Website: home-depot
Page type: address-validator
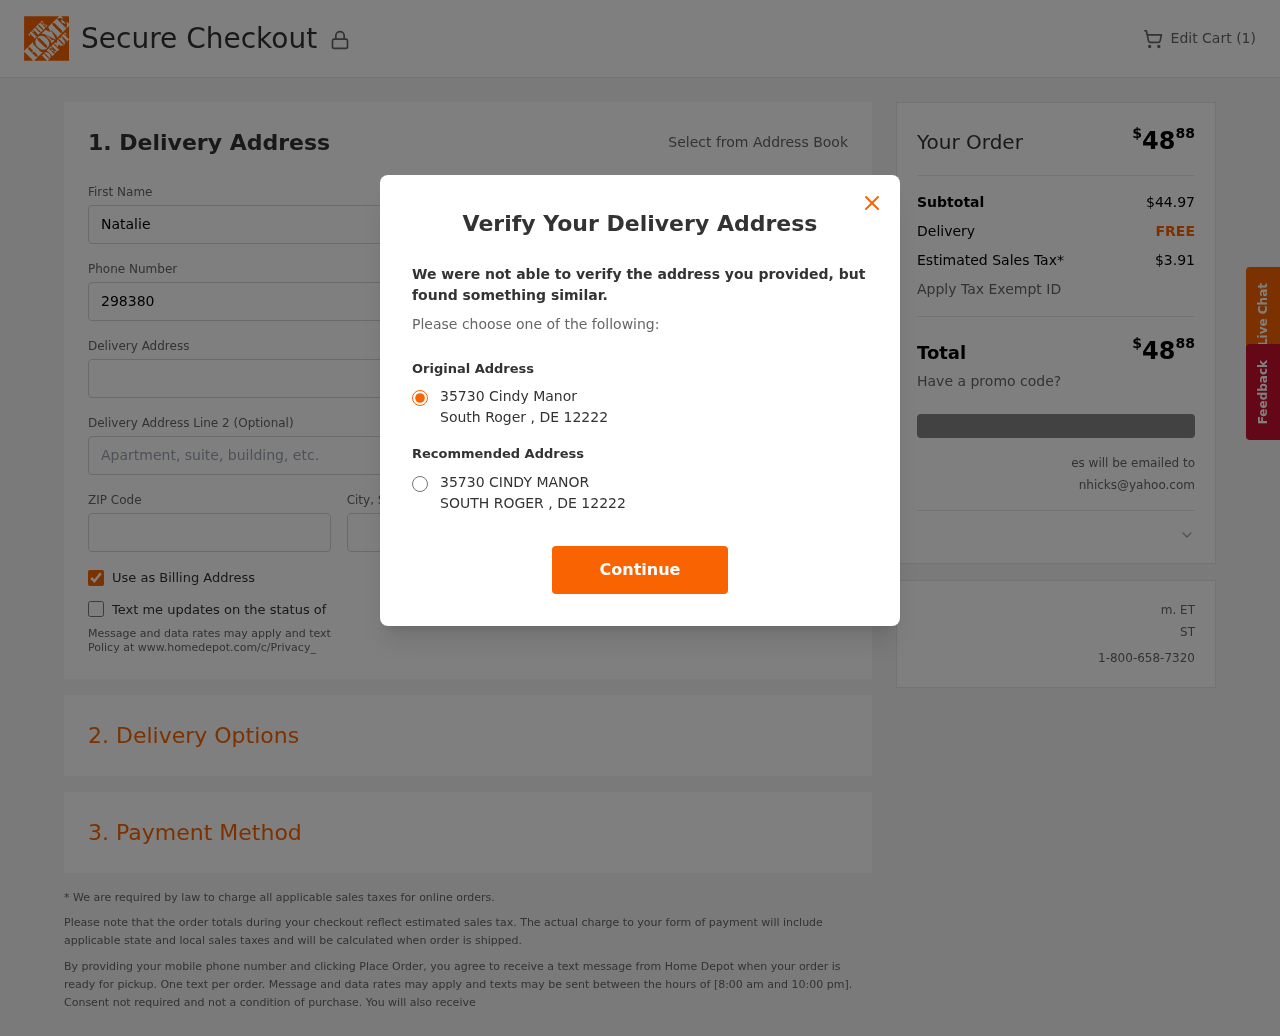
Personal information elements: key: PII_CITY
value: South Roger
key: PII_EMAIL
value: nhicks@yahoo.com
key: PII_POSTCODE
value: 12222
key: PII_STATE_ABBR
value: DE
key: PII_STREET
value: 35730 Cindy Manor
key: PII_FIRSTNAME
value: Natalie
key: PII_LASTNAME
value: Hicks
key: PII_PHONE
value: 2983800602
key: PII_CITY_STATE
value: South Roger, DE
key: PII_STREET_ALT
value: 35730 CINDY MANOR
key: PII_CITY_ALT
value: SOUTH ROGER
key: PII_POSTCODE_FULL
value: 12222
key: PII_POSTCODE_NUMERIC
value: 12222
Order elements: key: ORDER_NUM_ITEMS
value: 1
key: ORDER_TOTAL
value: $4888
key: ORDER_SUBTOTAL
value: $44.97
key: ORDER_SHIPPING_COST
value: FREE
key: ORDER_TAX
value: $3.91